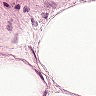
Metastatic tissue present: no